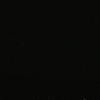
Label: space